Question: I'm new to PHP development and Netbeans use, but I'm struggling to find a way of writing my code more smoothly. Some time ago I've watched some episodes from Uncle's Bob Clean Code video series. He was using IntelliJIDEA and I was thinking that some of the features he was using were available only to that IDE. Yesterday I was watching a <URL> tutorial, and the author was using some Netbeans IDE features which I'll also like to use.
The features I'm talking about are:
1. refactoring, by renaming a variable name. I know that I can use rightClick-> Refactor-> Rename, but the author did it without using this approach.
2. Create Method if the method was just declared in test file and not defined in the source file. In the video, a contextual menu appears under the method, exactly as in VS or Eclipse. Do I need to use a plugin? Is there a key combination which will allow me to see that contextual menu under my function names?

Don't get me wrong. I did my homework by searching online, but I didn't find the solutions for the problems from above. For example "Create Method" approach appears as a request/bug in <URL>, but the developer from the video was using it.
I found the answer for my first problem. He was using 'Ctrl+R 2' shortcut. I assume that for the second problem, there has to be a shortcut key combination too, but I can't fins it. More exactly, I don't know what to look for in the Options->Keymap
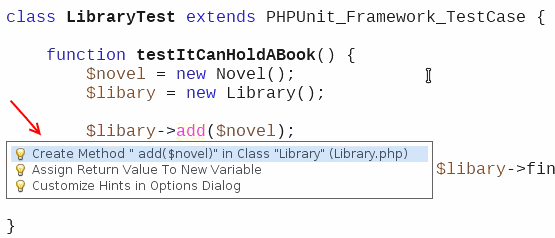
Answer: The 2nd comes if you press Alt+Enter on the line where the method is being called. Or you can click on the bulb icon on the left.